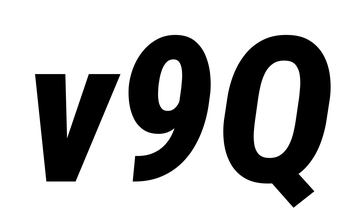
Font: Roboto-Italic_Condensed_ExtraBold_Italic